Field crop: tomato
Growth stage: 2
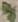
Species: solanum